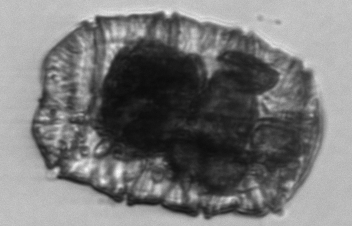
Label: Polykrikos